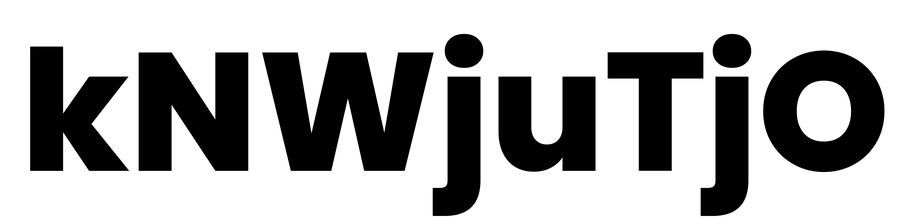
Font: Poppins-ExtraBold